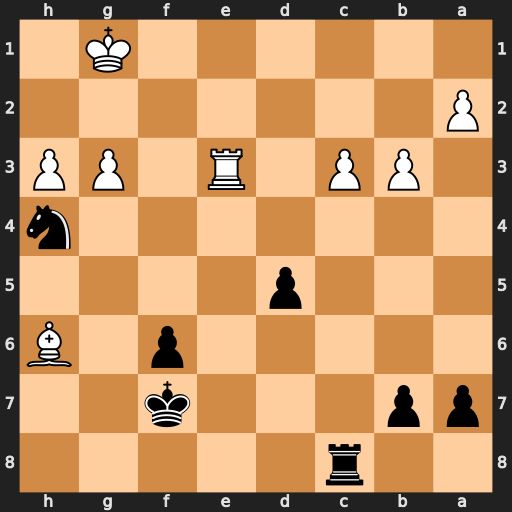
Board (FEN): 2r5/pp3k2/5p1B/3p4/7n/1PP1R1PP/P7/6K1
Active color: b
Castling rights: -
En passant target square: -
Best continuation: Nf5 Rd3 Nxh6